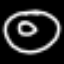
Label: donut